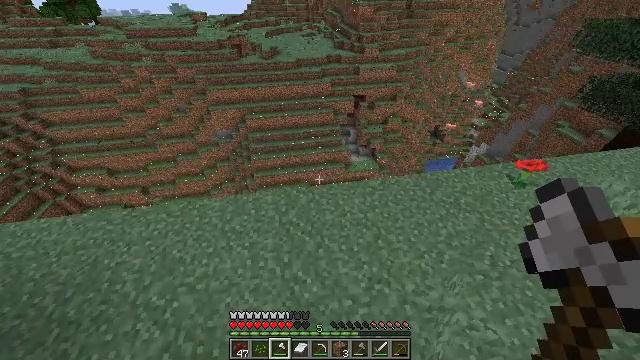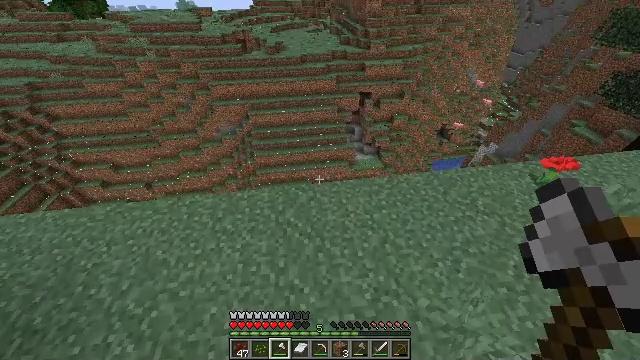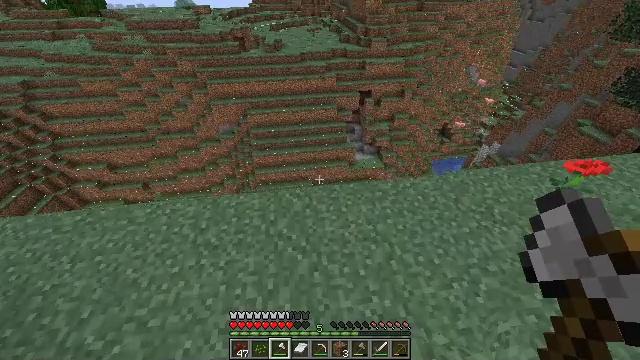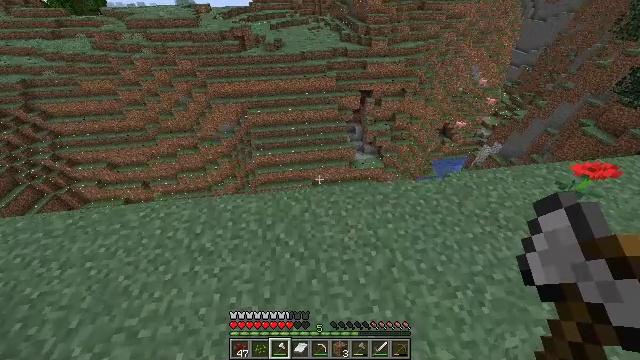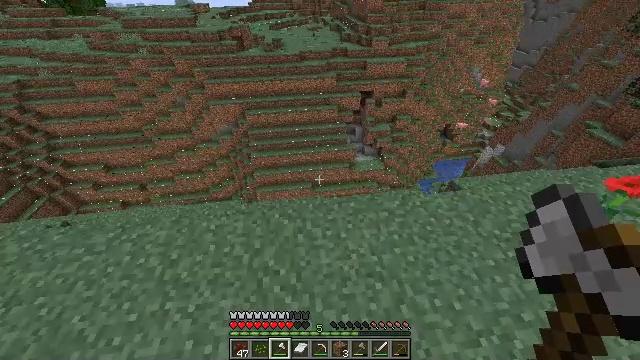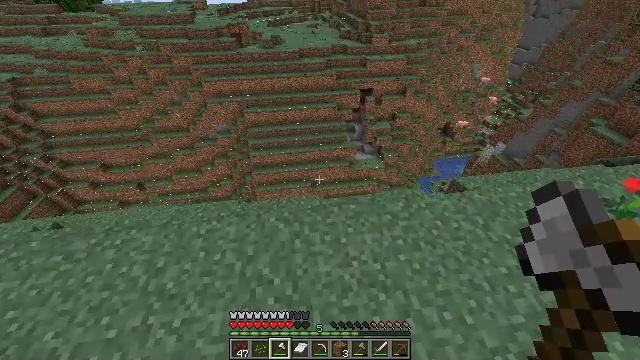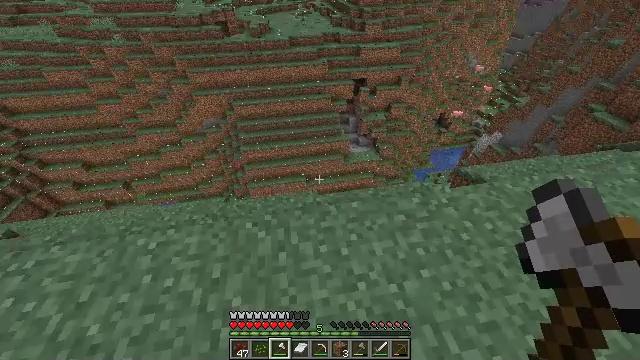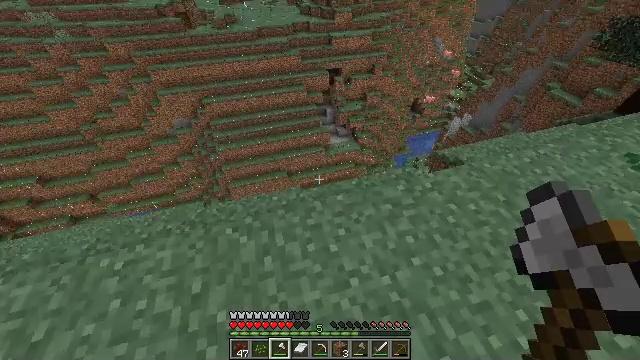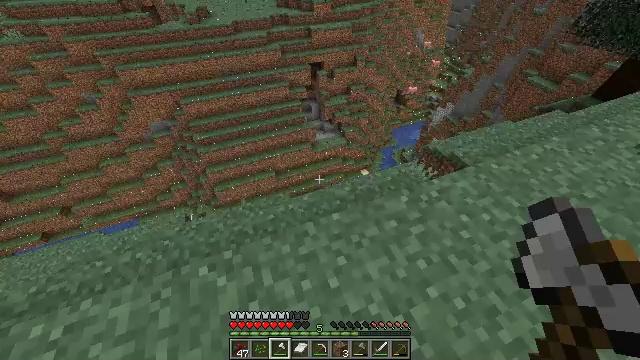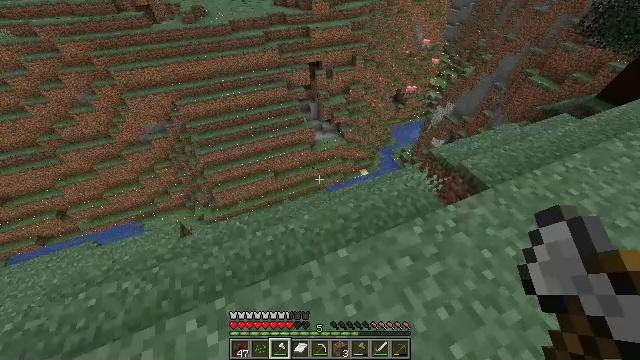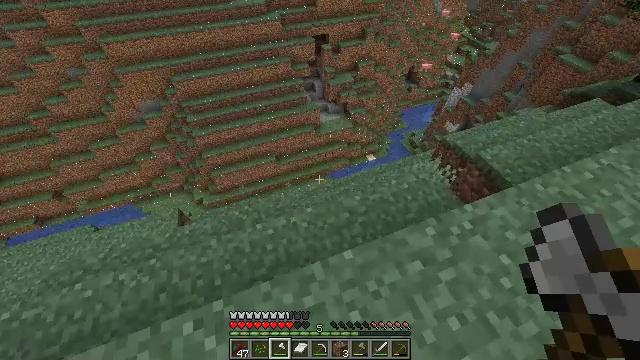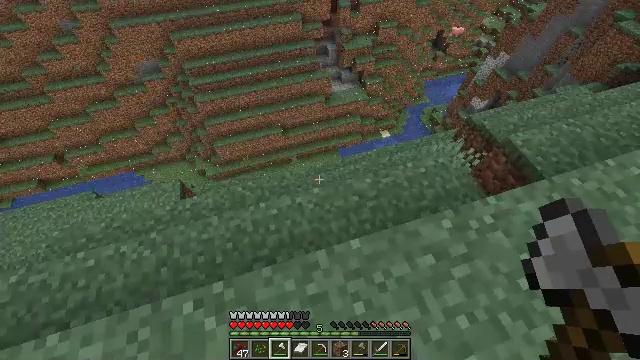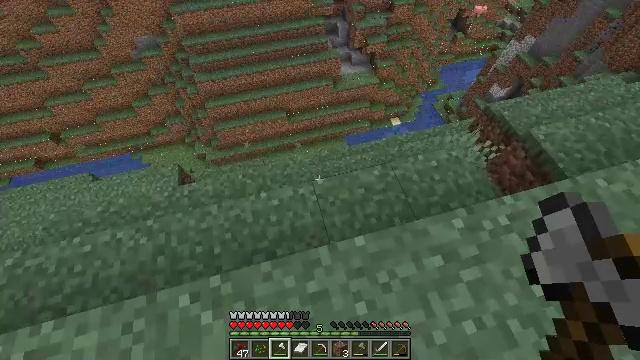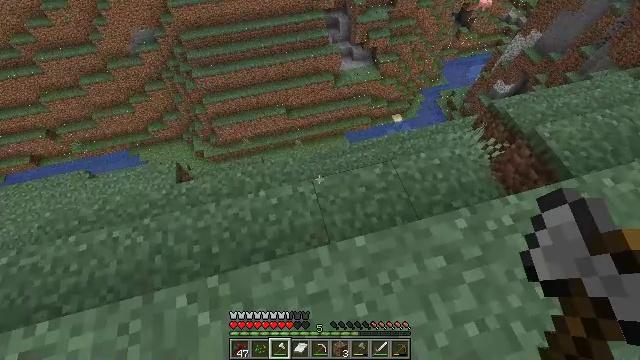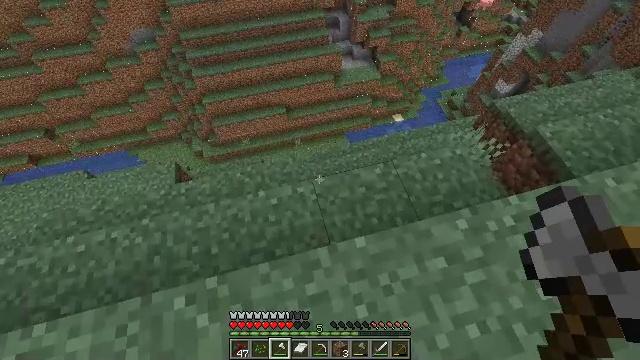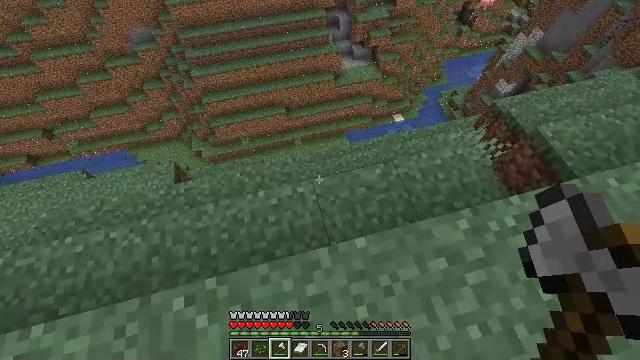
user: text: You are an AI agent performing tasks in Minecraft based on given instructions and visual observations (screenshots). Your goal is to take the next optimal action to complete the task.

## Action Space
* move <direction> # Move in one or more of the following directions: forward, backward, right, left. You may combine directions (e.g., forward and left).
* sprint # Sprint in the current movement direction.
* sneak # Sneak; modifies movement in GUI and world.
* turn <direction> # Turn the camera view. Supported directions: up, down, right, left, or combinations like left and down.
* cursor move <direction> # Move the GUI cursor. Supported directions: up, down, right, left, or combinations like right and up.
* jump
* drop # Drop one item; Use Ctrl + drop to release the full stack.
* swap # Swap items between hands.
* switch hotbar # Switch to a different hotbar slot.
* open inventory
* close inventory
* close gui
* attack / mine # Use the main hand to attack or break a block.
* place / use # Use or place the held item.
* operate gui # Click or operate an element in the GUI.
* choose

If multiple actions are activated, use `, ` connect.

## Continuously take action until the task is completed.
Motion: motion action
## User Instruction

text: Harvest grass block to clear the area.
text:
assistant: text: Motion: move forward, sprint, turn left
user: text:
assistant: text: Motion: move forward, sprint
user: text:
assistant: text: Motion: move forward, sprint
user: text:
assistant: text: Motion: move forward
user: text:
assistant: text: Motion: move forward
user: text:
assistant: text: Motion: move forward, turn right and down
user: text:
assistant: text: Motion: move forward, turn right and down
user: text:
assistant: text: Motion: move forward, turn right and down
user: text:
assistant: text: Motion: no_op
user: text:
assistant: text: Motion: turn left and down
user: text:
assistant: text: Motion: turn left and down
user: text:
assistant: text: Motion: turn left and down
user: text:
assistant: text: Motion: no_op
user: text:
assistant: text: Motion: no_op
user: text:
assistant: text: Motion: no_op
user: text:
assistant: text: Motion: no_op
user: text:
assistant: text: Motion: no_op
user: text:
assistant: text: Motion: no_op
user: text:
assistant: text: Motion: turn left and up
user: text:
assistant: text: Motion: turn left and up
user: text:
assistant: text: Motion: turn left and up
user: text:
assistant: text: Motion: turn left and up
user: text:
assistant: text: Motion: turn right and up
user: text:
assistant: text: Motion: no_op
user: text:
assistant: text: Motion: no_op
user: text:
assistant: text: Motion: move forward
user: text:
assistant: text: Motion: move forward, turn right and down
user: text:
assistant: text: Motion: move forward, turn right and down
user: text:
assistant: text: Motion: move forward, turn right and down
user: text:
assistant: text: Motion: move forward, sprint, turn right and down